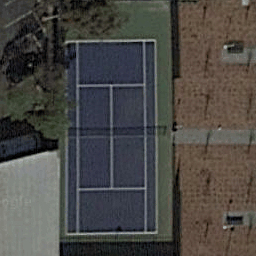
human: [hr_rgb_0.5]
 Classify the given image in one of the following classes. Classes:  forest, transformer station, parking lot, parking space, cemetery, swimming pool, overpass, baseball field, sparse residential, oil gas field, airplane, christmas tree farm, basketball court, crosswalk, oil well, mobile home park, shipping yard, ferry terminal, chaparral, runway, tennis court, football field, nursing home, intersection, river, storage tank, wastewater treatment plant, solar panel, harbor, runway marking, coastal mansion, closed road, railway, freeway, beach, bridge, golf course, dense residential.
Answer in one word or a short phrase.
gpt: tennis court